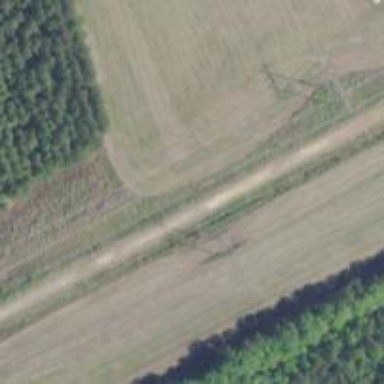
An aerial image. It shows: H-frame designed tower for power lines.